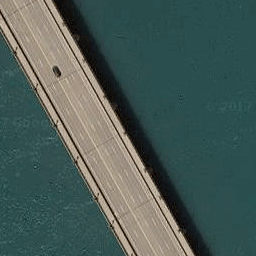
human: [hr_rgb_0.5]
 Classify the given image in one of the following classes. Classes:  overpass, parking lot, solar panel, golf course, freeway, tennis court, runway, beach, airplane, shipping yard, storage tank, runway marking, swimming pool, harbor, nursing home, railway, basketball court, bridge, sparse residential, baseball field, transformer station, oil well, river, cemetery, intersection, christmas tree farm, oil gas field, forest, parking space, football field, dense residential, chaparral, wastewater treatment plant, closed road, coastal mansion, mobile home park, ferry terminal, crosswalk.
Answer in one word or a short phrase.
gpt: bridge